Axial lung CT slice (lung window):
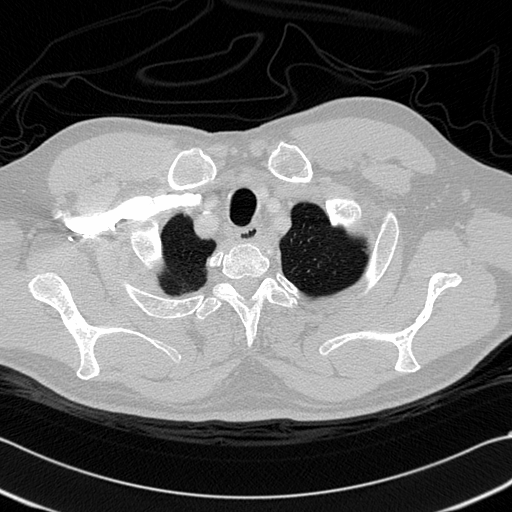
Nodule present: no